Field crop: maize
Growth stage: 2
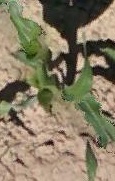
Species: maize